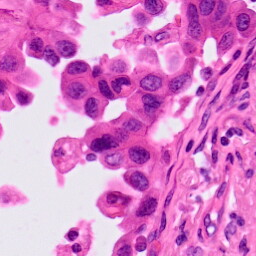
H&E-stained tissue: Lung